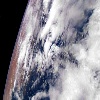
Label: cloud